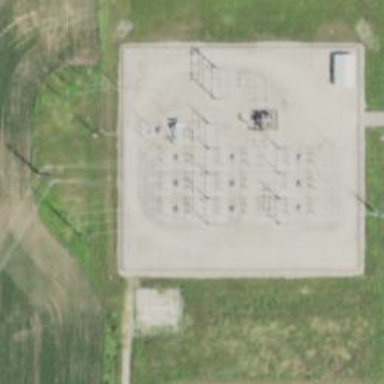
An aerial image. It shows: Power substation.